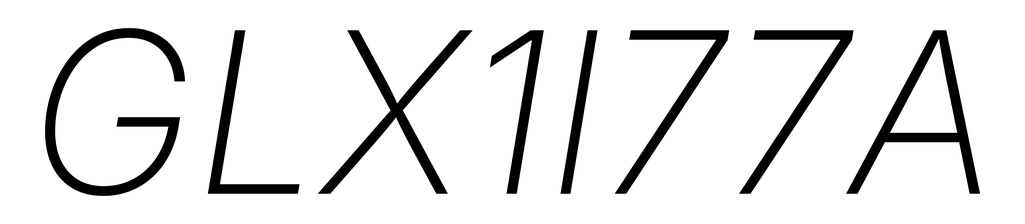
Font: Inter-Italic_ExtraLight_Italic